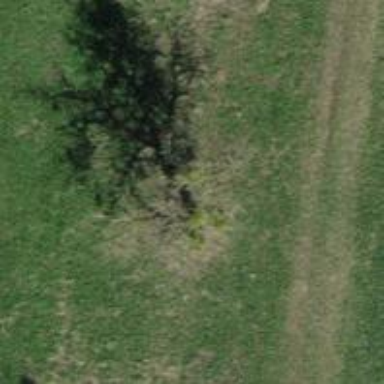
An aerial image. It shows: Beautiful tree in nature.